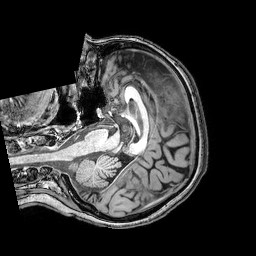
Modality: T1w
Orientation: axial
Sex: female
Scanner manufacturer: philips
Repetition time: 0.008191 s
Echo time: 0.00375 s